Field crop: maize
Growth stage: 2
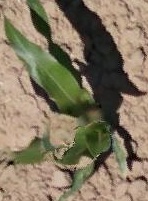
Species: maize